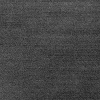
Atmospheric dust classification: dusty